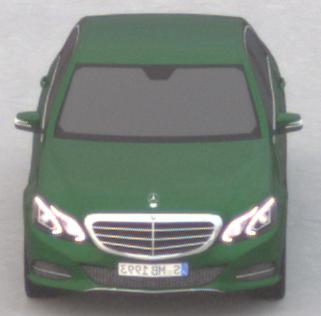
Make: Mercedes-Benz
Model: E 200
Detailed model: E-Class (212) Limousine
Model produced from: 2013/04
Model produced until: 2015/10
Doors: 4
Color: green
Road condition: dry road
Daytime: sunrise or sunset
Contrast: low contrast